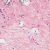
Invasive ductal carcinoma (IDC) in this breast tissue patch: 0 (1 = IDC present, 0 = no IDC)